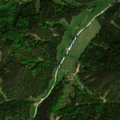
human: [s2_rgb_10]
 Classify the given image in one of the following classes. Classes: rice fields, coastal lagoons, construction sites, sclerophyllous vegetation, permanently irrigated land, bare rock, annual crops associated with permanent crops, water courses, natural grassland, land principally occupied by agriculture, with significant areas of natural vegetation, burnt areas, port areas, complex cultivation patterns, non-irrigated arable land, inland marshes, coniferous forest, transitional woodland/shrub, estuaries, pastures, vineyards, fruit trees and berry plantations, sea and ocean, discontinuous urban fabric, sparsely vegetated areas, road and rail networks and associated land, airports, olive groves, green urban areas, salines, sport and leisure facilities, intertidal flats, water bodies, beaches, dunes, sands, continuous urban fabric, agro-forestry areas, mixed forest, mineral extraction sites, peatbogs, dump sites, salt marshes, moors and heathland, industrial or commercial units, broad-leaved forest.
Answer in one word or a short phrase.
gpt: pastures, coniferous forest, mixed forest